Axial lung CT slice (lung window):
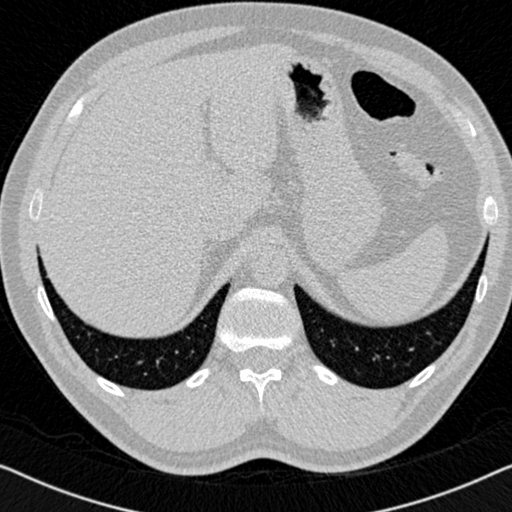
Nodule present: no